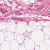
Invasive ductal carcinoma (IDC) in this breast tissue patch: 0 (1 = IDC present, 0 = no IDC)